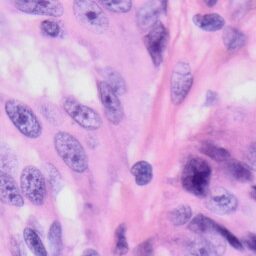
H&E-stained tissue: Skin